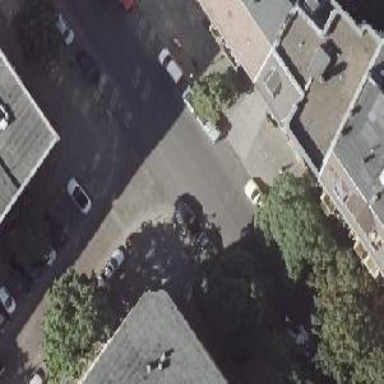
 there is perpendicular on-street parking. The road surface is flattened cobblestone."